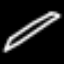
Label: pencil